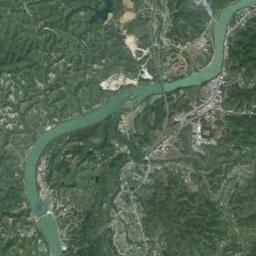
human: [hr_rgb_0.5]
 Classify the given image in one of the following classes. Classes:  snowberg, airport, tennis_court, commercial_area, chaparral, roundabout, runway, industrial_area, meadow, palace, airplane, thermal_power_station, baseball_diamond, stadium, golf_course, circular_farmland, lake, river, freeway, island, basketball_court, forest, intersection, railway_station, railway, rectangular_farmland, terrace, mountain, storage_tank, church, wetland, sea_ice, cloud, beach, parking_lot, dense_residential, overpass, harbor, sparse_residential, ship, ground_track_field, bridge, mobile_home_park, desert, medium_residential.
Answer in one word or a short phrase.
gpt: river